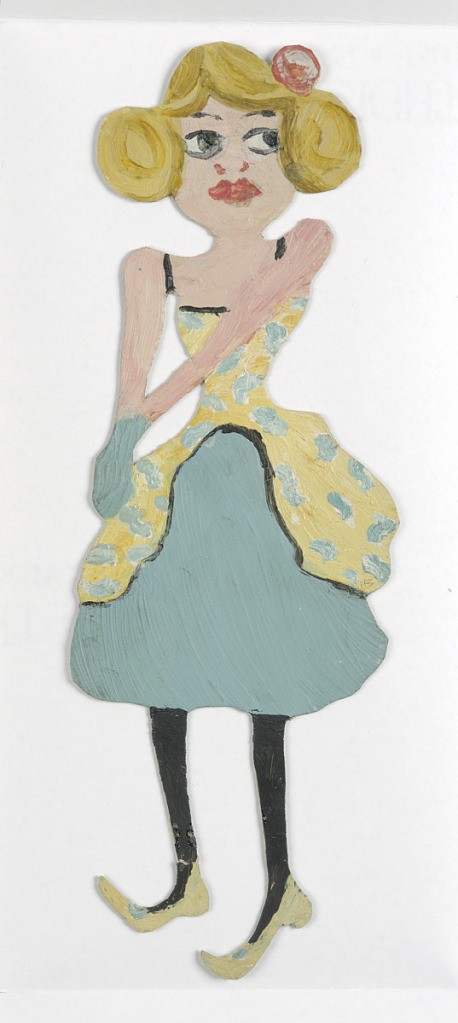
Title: Figure Toy
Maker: Harriet Blackstone, American, 1864–1939
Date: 1922
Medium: Brush and oil, graphite on board
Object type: Paper doll
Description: Paper doll of a female figure in a green dress.